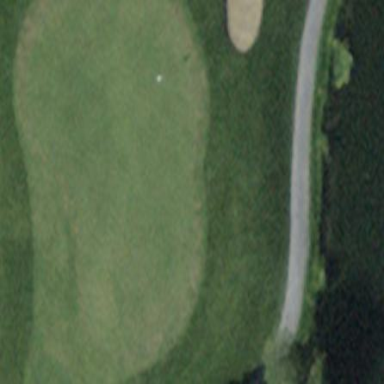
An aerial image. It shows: Green golf area with grass land use.